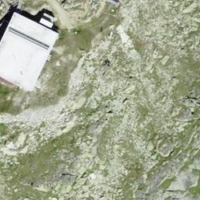
EUNIS habitat code: 48
Species observed at this site:
Prunella collaris
Corvus corax
Vanessa atalanta